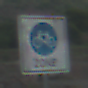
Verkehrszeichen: BeginnFahrradzone
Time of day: MorningAfternoon
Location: Outdoor (Nature)
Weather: PartlyCloudy
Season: NotSpecified
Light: Natural